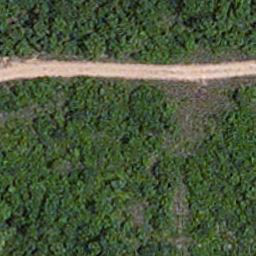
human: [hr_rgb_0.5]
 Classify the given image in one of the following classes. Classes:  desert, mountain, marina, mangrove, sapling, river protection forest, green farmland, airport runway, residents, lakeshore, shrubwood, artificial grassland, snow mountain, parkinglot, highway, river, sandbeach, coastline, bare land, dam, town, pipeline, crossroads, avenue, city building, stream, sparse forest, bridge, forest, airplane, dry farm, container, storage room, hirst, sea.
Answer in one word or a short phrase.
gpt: avenue